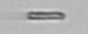
Label: fiber